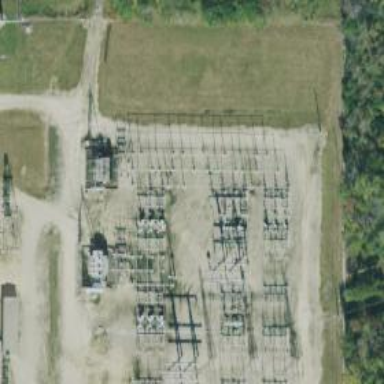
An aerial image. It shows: Switch used for power control.